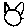
Label: cat